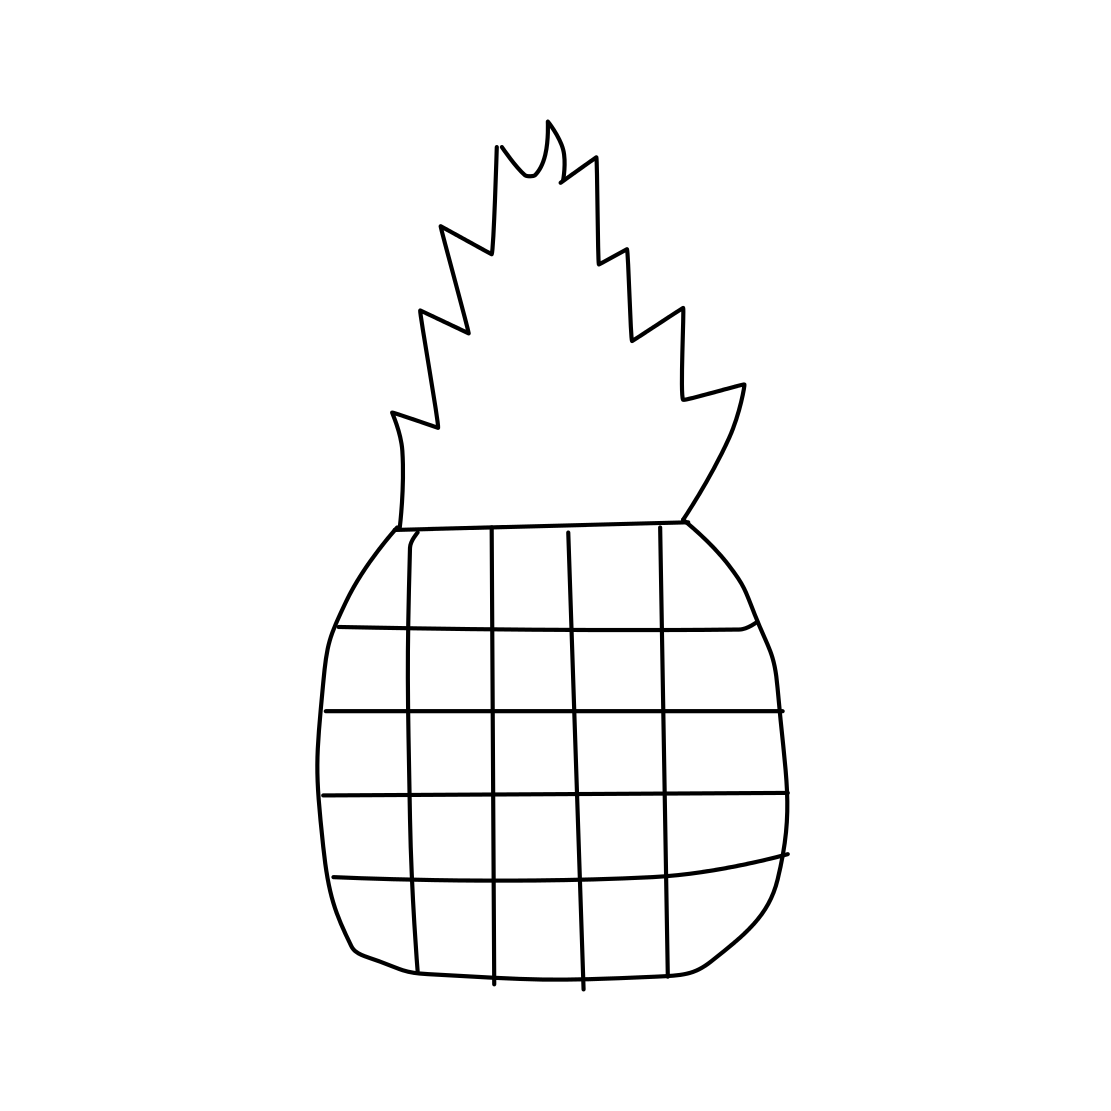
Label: pineapple